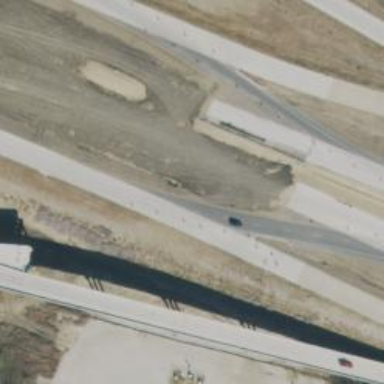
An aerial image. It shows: Trunk highway.